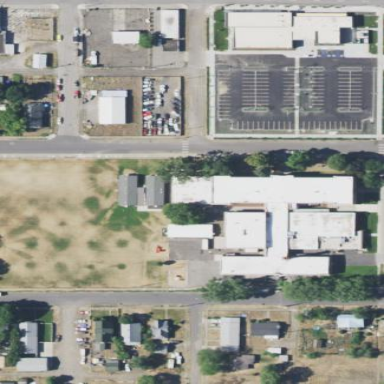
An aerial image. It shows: School.